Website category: movie
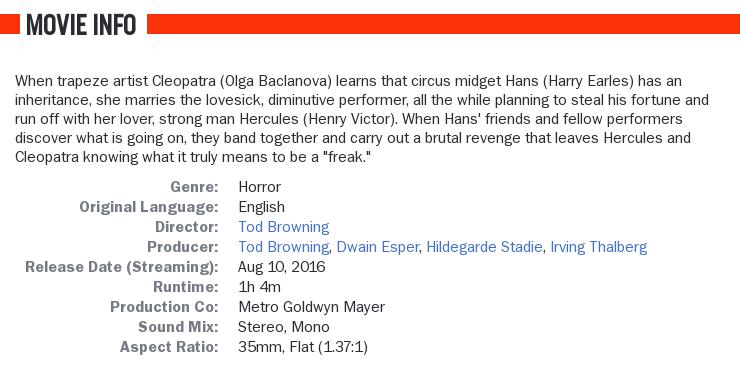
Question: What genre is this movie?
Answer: horror

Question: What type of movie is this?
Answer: horror

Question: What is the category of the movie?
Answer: horror

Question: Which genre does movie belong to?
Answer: horror

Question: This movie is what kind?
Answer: horror

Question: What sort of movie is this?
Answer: horror

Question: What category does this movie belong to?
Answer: horror

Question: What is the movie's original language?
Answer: English

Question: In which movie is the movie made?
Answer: English

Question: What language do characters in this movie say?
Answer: English

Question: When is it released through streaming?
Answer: Aug 10, 2016

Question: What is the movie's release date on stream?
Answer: Aug 10, 2016

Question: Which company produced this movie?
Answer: Metro Goldwyn Mayer

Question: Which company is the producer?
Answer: Metro Goldwyn Mayer

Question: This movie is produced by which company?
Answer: Metro Goldwyn Mayer

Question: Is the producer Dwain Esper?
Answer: yes

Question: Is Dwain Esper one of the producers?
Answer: yes

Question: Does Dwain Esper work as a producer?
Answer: yes

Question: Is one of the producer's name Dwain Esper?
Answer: yes

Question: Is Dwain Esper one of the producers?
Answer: yes

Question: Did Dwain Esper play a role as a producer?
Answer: yes

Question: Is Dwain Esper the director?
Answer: no

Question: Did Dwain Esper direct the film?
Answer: no

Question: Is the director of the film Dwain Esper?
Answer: no

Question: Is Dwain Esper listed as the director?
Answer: no

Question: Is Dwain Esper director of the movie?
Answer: no

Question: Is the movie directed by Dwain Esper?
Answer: no

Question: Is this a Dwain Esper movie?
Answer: no

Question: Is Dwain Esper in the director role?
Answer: no

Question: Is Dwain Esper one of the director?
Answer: no

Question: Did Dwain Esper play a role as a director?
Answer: no

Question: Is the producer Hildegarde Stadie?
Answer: yes

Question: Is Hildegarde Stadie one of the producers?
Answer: yes

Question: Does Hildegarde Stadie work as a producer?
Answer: yes

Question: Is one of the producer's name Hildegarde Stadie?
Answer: yes

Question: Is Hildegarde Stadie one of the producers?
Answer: yes

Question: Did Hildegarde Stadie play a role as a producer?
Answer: yes

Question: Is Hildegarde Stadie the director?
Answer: no

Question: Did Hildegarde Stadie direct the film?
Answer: no

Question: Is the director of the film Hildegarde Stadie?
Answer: no

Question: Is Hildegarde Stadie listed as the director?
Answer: no

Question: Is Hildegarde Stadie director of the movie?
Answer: no

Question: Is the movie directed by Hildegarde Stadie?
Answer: no

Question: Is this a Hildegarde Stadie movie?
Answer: no

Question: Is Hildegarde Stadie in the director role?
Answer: no

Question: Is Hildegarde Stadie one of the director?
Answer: no

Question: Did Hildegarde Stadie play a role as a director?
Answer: no

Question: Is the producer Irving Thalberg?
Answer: yes

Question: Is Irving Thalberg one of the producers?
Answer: yes

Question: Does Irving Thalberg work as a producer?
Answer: yes

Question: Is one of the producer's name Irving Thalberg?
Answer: yes

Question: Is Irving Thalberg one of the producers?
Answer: yes

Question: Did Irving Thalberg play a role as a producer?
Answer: yes

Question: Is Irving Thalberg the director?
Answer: no

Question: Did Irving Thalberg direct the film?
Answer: no

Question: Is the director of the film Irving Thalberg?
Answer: no

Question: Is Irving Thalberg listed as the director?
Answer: no

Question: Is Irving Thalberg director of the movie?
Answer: no

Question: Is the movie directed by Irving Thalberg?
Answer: no

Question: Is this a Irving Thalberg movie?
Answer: no

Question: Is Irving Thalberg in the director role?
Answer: no

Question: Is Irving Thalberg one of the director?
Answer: no

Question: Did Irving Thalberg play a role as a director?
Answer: no